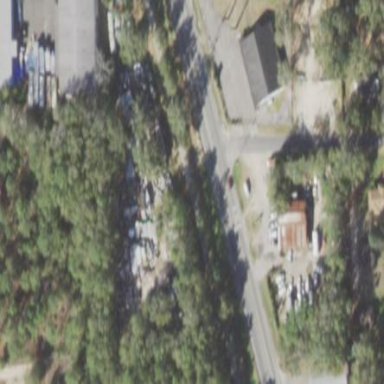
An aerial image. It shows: Industrial area designated as scrap yard.